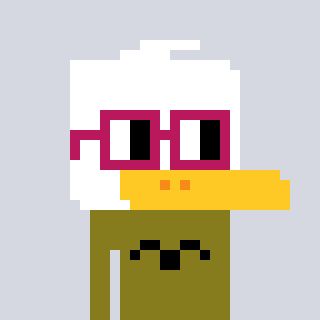
a pixel art character with square dark red glasses, a duck-shaped head and a gunk-colored body on a cool background